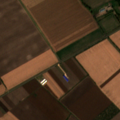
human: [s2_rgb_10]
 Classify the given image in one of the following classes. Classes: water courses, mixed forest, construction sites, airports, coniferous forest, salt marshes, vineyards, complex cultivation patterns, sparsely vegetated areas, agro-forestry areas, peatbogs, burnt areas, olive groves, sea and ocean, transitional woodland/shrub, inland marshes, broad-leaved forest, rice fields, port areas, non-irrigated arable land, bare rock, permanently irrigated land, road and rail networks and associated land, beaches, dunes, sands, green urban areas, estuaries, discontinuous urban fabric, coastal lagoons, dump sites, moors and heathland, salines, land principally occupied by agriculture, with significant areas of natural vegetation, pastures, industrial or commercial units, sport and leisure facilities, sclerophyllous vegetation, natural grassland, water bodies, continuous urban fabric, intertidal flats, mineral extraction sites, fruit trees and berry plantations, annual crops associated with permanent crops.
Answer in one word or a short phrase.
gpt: non-irrigated arable land